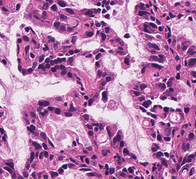
Tumor epithelial tissue: yes
Tumor-associated stroma tissue: no
Normal tissue: no